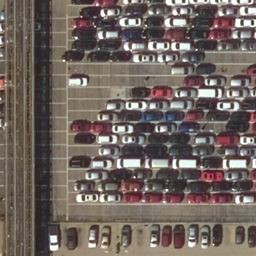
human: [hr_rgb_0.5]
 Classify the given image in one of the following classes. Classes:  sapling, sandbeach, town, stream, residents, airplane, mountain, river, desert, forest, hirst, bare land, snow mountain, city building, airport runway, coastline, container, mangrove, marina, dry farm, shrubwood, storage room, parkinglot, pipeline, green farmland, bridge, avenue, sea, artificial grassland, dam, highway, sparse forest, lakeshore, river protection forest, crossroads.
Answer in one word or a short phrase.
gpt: parkinglot